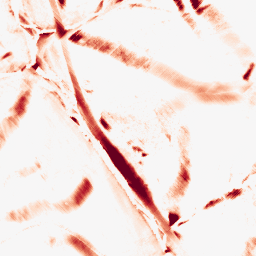
Category: morphological
Decomposition family: morphological_diamond
Decomposition parameters: operation: opening
radius: 15
Upsampling method: bicubic_16x
Upsampling parameters: scale: 16
Upsampling scale: 16